Question: Is it possible to apply a LinearGradient to a TabItem? AccentColor only takes a color, and I haven't found another way to apply any color to a TabItem.
Any Ideas?
(This in a Gradient from blue to green, for example)
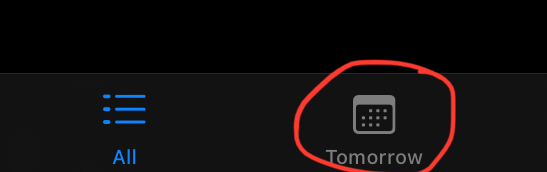
Answer: There is no chance to apply gradient in SwiftUI for the accentColor. So in your case you will have to create your own Tab Bar Items Images with a gradient and save them as a png. You will have to match the sizes, as you can not resize 'Image' inside tabItem. See <URL> answer for the sizes
You will need an active Image with your gradient and a inactive Image maybe gray like the default TabBar behavior. Then just load your Images in the TabView and depending on the selection..
Here is an example
'''
struct ContentView: View {
@State var selection = 0
var body: some View {
TabView(selection: $selection) {
Text("First")
.tabItem {
Image(selection == 0 ? "home_active" : "home_inactive") //<< here you load your different images
Text("Home")
.colorMultiply(Color.yellow)
}
Text("Second")
.tabItem {
Image(selection == 1 ? "setting_active" : "setting_inactive")
Text("Setting")
}
}
}
}
'''
<URL>